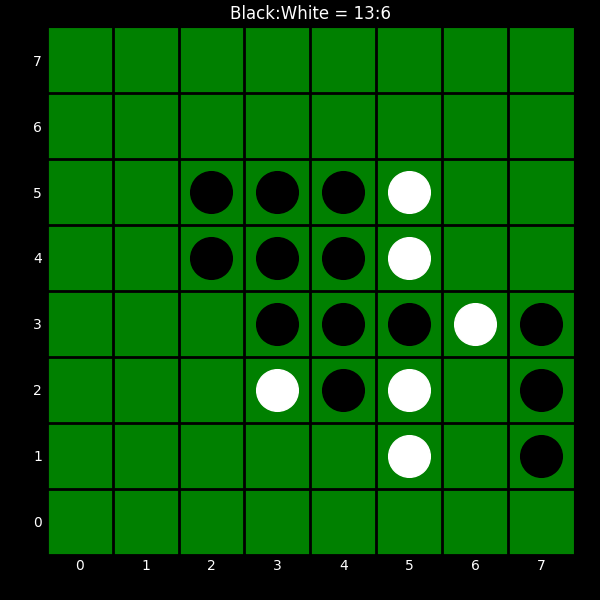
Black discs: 13
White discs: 6